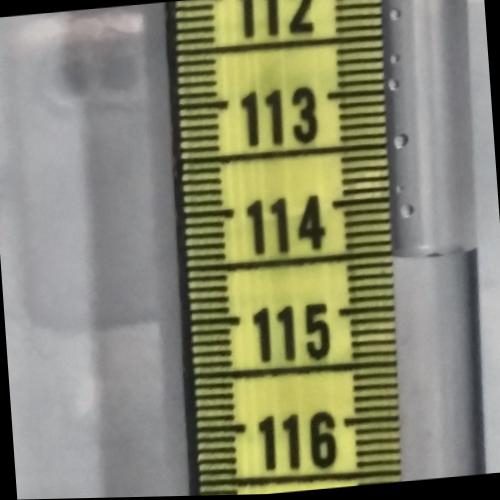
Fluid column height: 114.5 cm